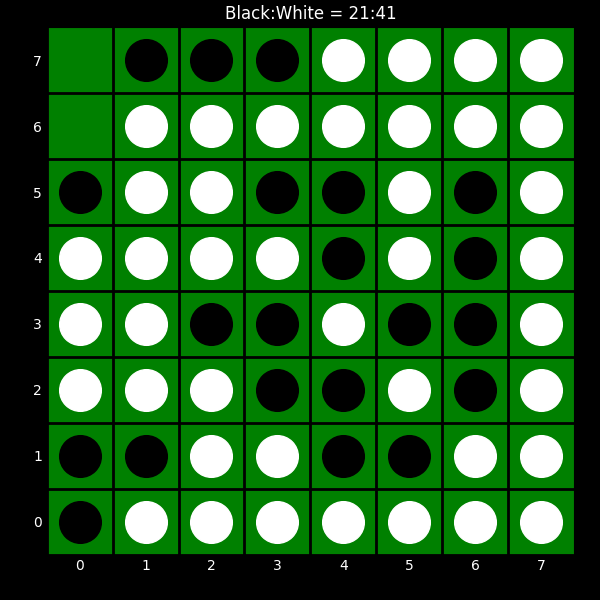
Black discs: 21
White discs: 41